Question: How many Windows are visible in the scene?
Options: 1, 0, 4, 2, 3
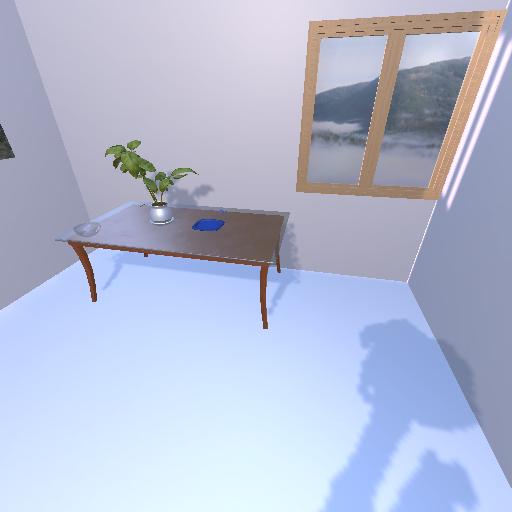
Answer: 1